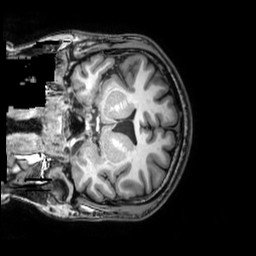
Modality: T1w
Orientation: coronal
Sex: male
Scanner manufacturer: philips
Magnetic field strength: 3 T
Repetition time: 0.008199 s
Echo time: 0.00375 s